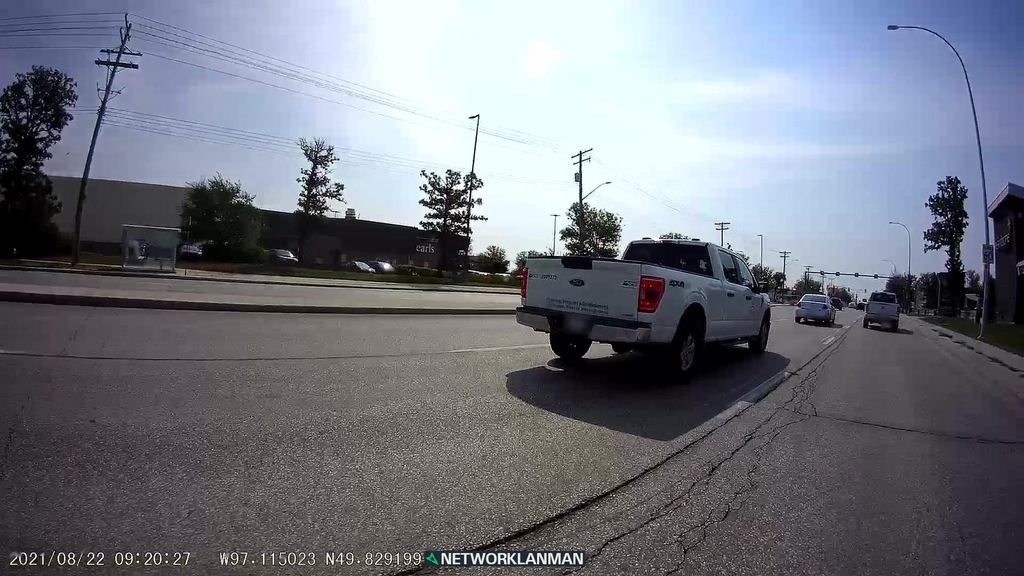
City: winnipeg